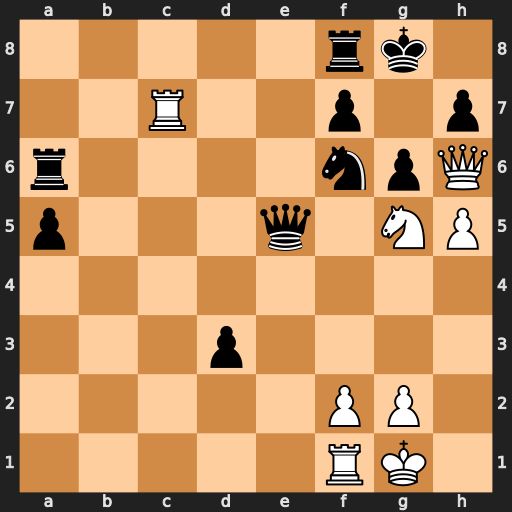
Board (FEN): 5rk1/2R2p1p/r4npQ/p3q1NP/8/3p4/5PP1/5RK1
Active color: w
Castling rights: -
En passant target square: -
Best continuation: hxg6 hxg6 Rc4 Qxg5 Qxg5